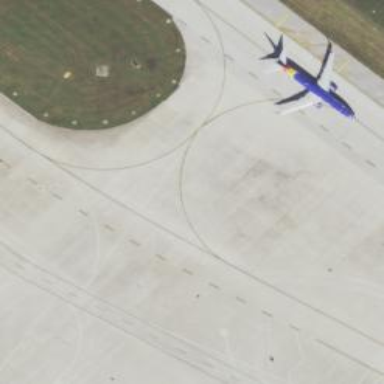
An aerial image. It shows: Image of taxiway at airport.